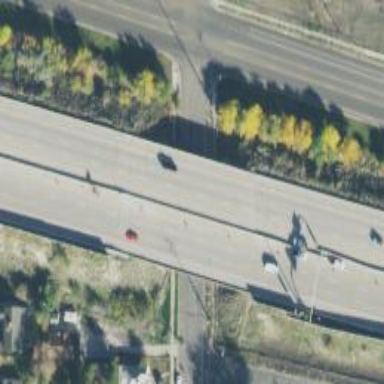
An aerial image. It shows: Motorway bridge.